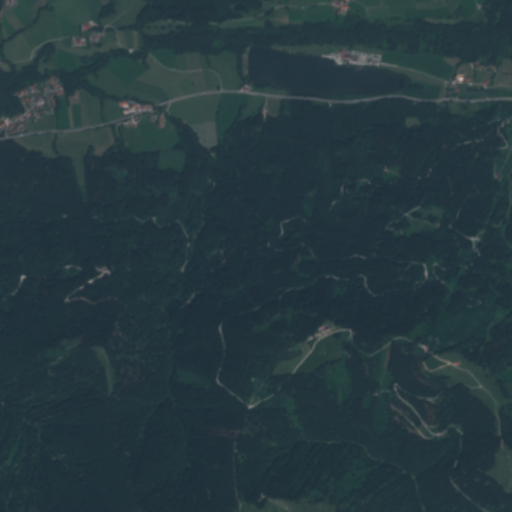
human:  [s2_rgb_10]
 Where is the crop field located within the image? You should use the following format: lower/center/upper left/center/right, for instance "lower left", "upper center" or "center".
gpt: The crop field is located in the lower center of the image.
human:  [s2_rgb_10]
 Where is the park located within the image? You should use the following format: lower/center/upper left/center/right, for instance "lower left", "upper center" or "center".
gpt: The park is located in the upper right of the image.
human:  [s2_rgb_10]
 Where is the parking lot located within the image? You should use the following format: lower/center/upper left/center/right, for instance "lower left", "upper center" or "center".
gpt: The parking lot is located in the upper right of the image.
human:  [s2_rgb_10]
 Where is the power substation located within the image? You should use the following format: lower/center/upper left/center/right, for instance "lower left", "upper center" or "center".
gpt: The power substation is located in the upper right of the image.
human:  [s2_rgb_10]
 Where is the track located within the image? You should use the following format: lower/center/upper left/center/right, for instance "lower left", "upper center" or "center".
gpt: The track is located in the upper right of the image.
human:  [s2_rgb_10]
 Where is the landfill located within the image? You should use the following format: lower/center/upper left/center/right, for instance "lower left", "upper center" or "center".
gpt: There is no landfill in the image.